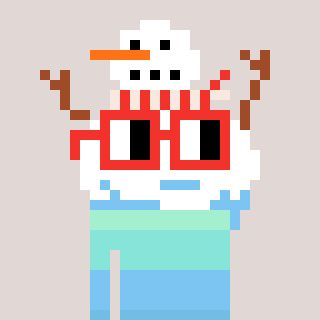
a pixel art character with square red glasses, a snowman-shaped head and a peachy-colored body on a warm background